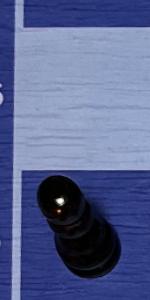
Label: Pawn_Black